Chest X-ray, PA view. Patient: 30 years old, sex F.
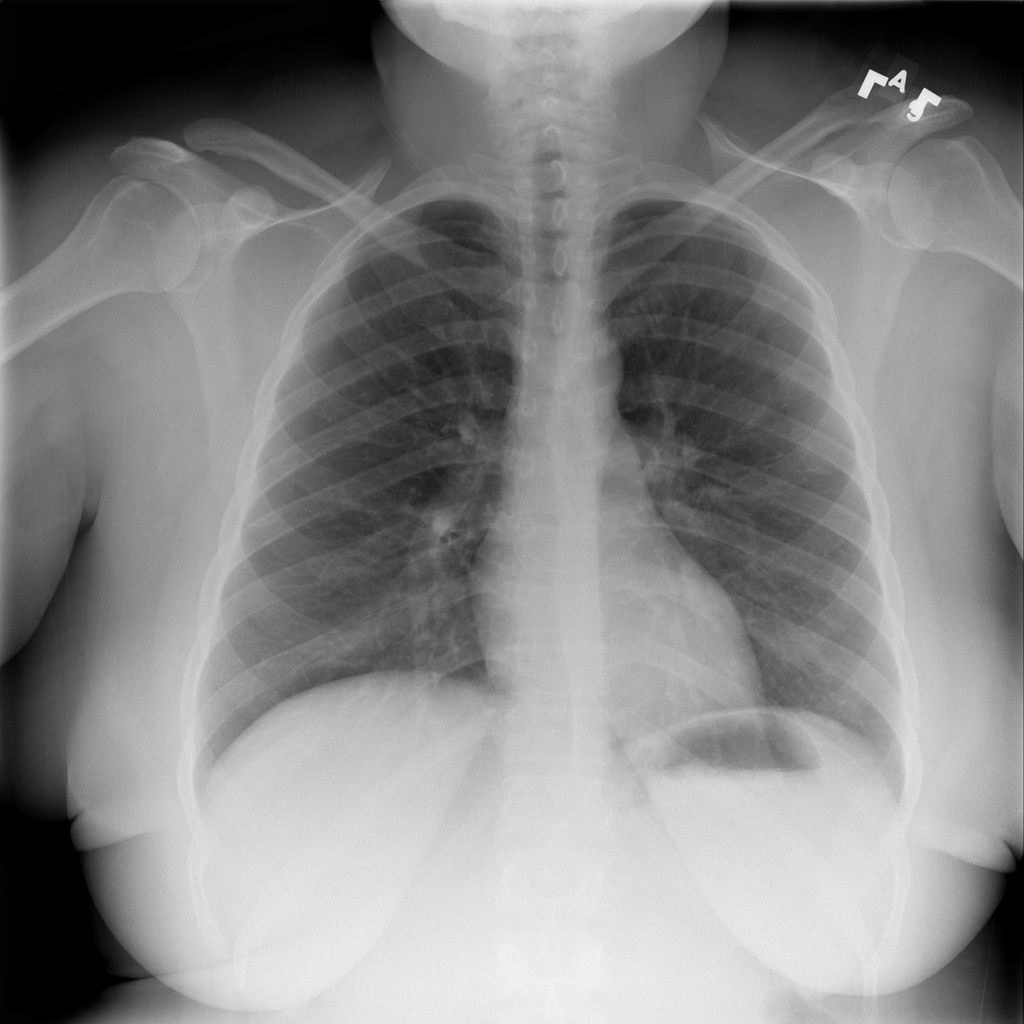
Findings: No Finding